Aerial crown-view tile of a tropical tree (Barro Colorado Island, Panama), acquired 20250512:
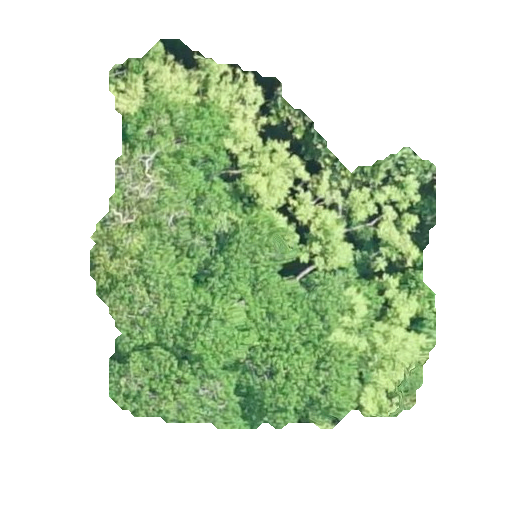
Species: Hura crepitans
GBIF accepted scientific name: Hura crepitans
Crown area: 148.1 m²